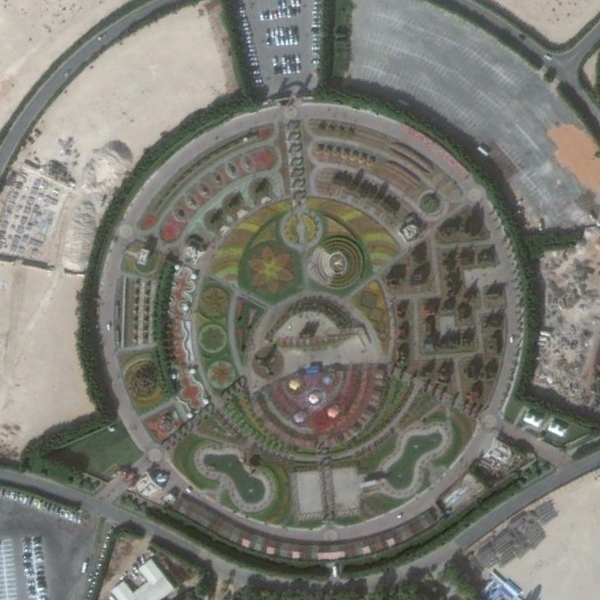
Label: Square